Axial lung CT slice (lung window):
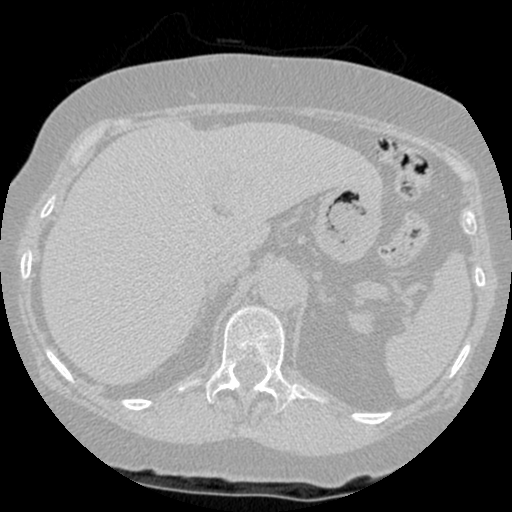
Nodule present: no